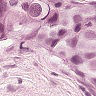
Metastatic tissue present: yes